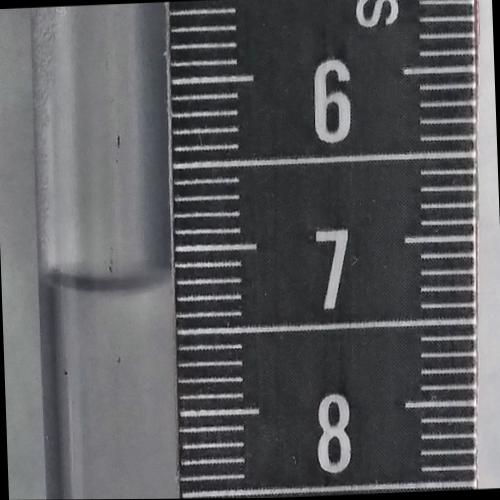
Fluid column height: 7.2 cm